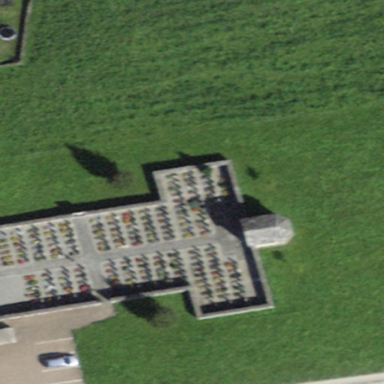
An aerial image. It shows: Cemetery.